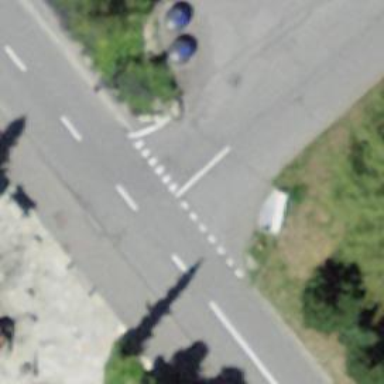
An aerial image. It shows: Road with "give way" sign.